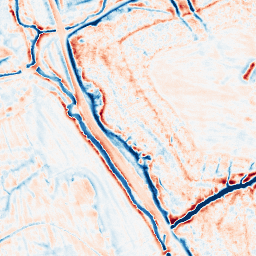
Category: edge_preserving
Decomposition family: bilateral
Decomposition parameters: d: 15
sigma_color: 100
sigma_space: 150
Upsampling method: cubic_catmull_rom
Upsampling parameters: scale: 4
Upsampling scale: 4